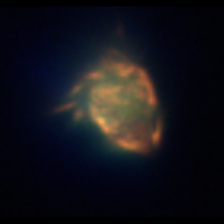
Taxon: Ciliates
Group: Other